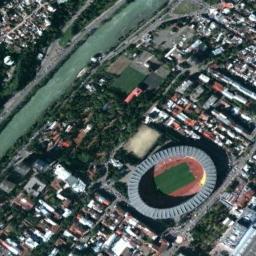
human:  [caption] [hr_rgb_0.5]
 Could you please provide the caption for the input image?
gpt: The stadium is next to some buildings and trees .

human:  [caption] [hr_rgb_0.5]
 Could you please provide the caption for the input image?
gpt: There are several houses on one side of this stadium .

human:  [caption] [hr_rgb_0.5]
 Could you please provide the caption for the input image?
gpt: The circular stadium is enclosed between residential areas with a river next to it .

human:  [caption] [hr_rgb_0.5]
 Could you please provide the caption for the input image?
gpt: There are many buildings of different shapes next to the stadium .

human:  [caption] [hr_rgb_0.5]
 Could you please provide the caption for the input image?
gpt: There are many buildings around the stadium .